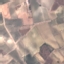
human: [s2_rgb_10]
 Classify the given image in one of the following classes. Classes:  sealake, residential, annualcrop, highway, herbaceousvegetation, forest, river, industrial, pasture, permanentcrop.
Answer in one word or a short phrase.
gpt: PermanentCrop